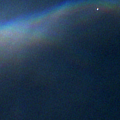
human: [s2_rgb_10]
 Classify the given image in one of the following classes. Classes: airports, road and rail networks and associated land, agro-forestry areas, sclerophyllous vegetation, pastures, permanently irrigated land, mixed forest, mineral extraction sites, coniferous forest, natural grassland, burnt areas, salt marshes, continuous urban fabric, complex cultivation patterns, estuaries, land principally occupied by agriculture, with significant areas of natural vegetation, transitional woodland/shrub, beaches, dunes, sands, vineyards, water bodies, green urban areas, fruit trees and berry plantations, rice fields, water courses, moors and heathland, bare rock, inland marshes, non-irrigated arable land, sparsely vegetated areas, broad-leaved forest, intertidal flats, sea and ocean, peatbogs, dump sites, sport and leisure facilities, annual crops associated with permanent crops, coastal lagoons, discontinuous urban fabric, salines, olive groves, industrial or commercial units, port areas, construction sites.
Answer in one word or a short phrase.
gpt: sea and ocean